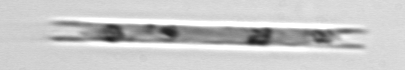
Label: Eucampia